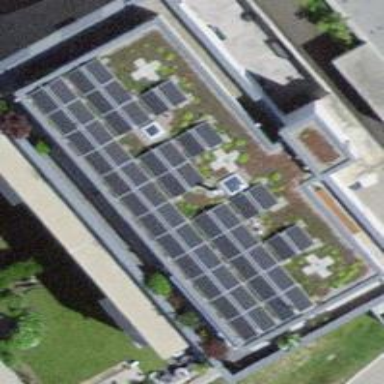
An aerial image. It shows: Apartment building with solar photovoltaic generator on its flat roof.